Question: I need to change the highlight color of the ListBoxItem when it is selected.
Using a dark style for Android, when I select an Item the result is horrible (text colored white and item box in light blue).
Is there a way to change the highlight color?

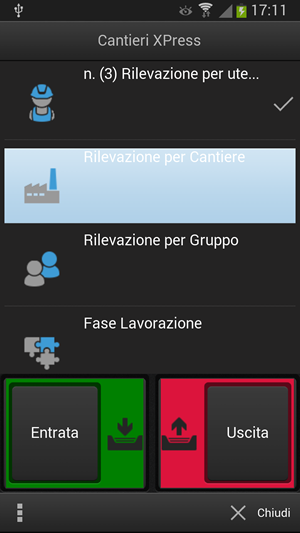
Answer: The definition of color can be made by Style file.
You can search by Style 'ListBoxItemStyle', and within it you will find the 'TColorAnimation' that has 'Trigger = IsSelected', there you can change the color.
I am setting the example of my style:
'''
object TLayout
StyleName = 'ListBoxItemStyle'
DesignVisible = False
Height = 20.000000000000000000
Width = 50.000000000000000000
object TText
StyleName = 'text'
Align = alClient
Color = claBlack
Height = 18.000000000000000000
HitTest = False
HorzTextAlign = taLeading
Margins.Left = 3.000000000000000000
Margins.Top = 1.000000000000000000
Margins.Right = 3.000000000000000000
Margins.Bottom = 1.000000000000000000
Width = 44.000000000000000000
WordWrap = False
object TColorAnimation
Duration = 0.001000000047497451
PropertyName = 'Color'
StartValue = claBlack
StopValue = claAzure
Trigger = 'IsSelected=true'
TriggerInverse = 'IsSelected=false'
end
end
object TCheckBox
StyleName = 'check'
Align = alLeft
CanFocus = False
DisableFocusEffect = True
Height = 20.000000000000000000
StyleLookup = 'ListBoxItemcheck'
TabOrder = 1
Visible = False
Width = 20.000000000000000000
end
end
'''